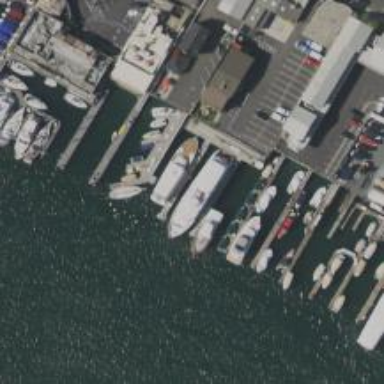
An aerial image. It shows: Man-made pier.